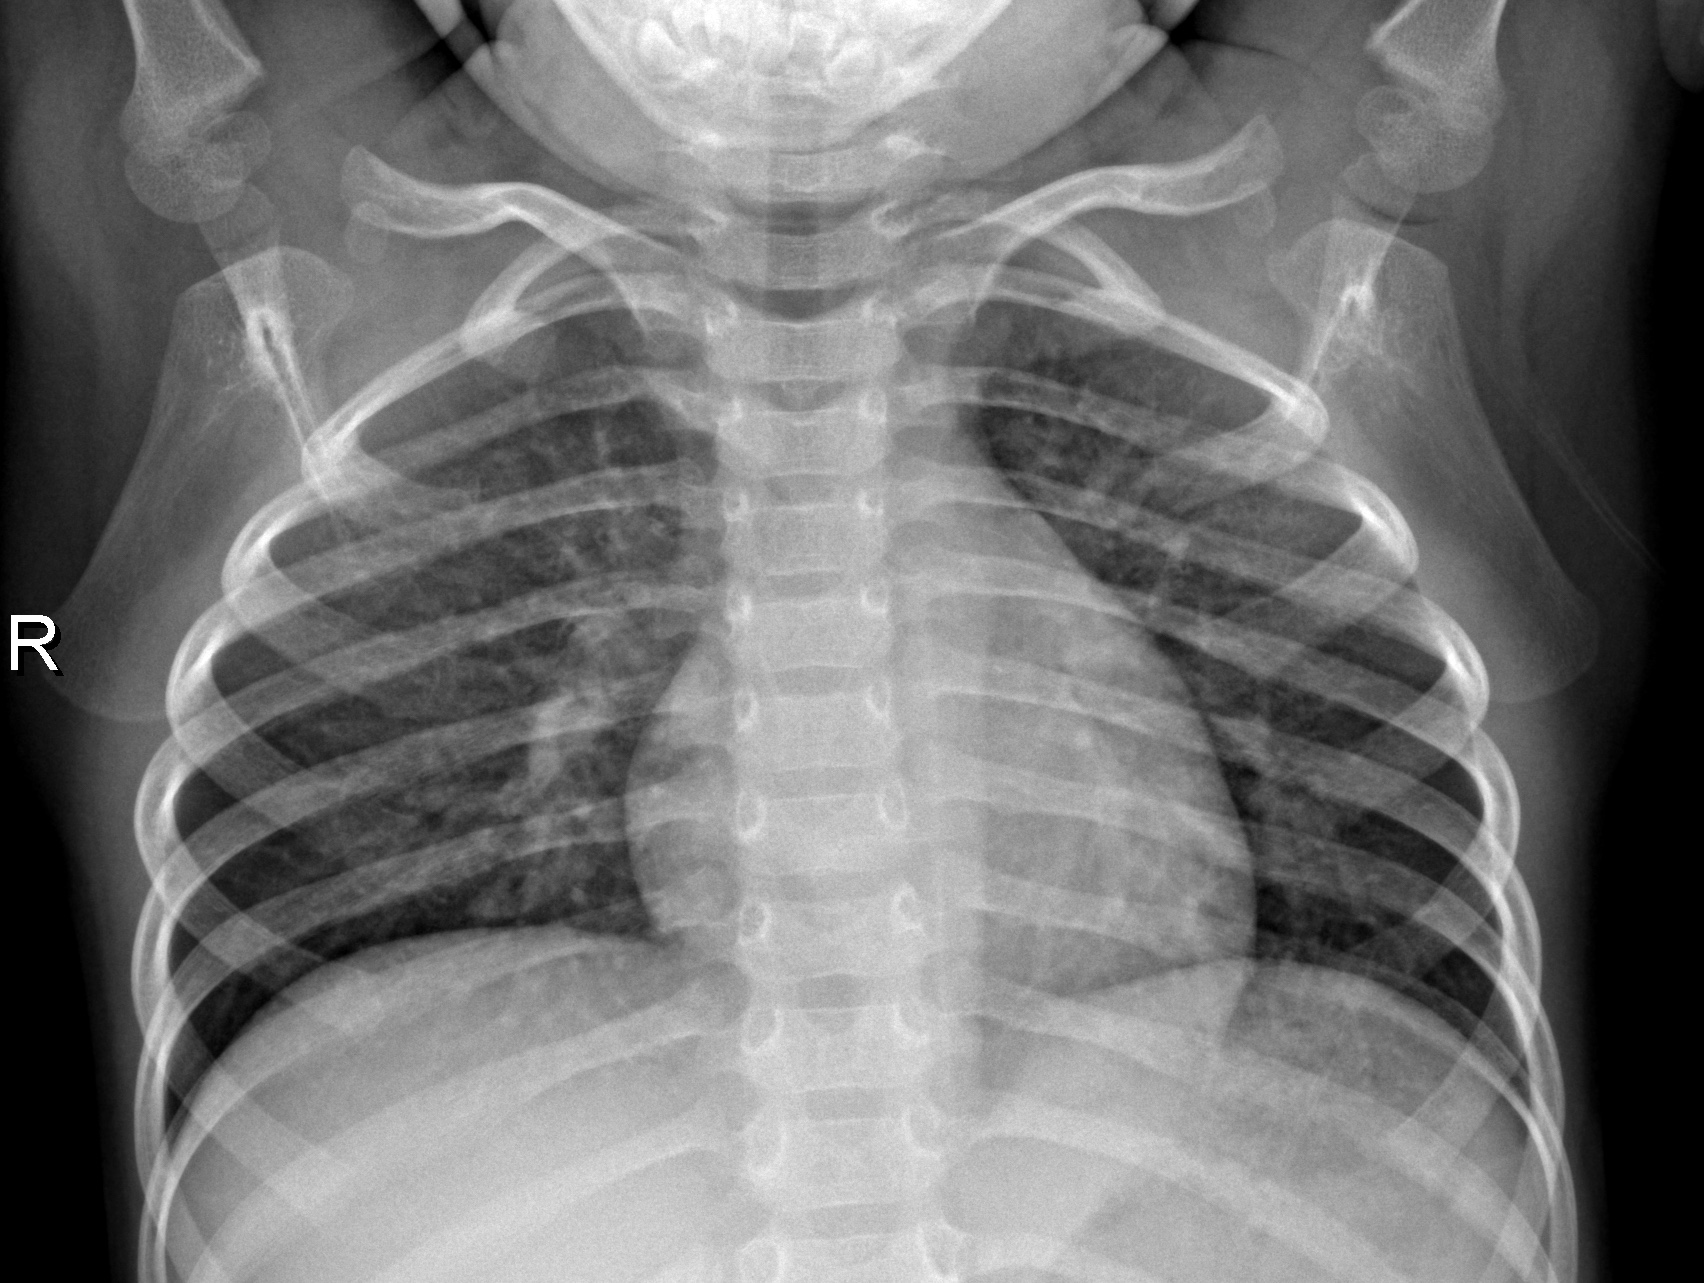
Diagnosis: NORMAL